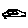
Label: car